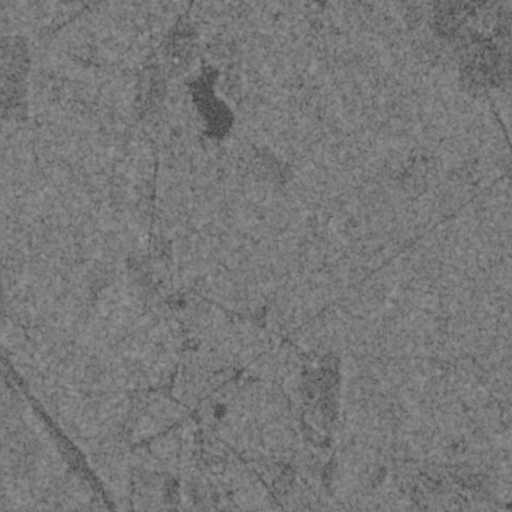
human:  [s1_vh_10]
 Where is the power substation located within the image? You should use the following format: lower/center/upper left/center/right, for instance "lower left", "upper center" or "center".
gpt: The power substation is located in the lower center of the image.
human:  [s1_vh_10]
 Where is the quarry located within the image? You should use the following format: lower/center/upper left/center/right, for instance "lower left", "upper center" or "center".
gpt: There is no quarry in the image.

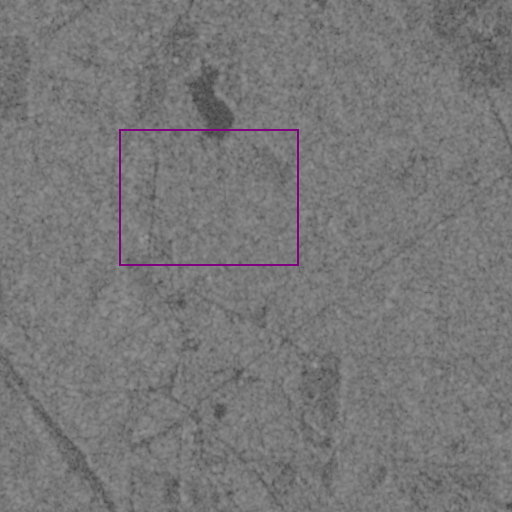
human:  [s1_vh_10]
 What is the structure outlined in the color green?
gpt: There is no green outline.
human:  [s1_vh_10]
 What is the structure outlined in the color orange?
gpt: There is no structure outlined in orange.